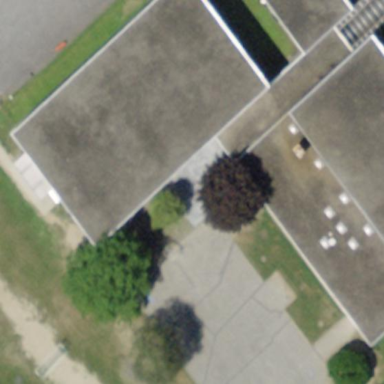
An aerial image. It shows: School building or complex.